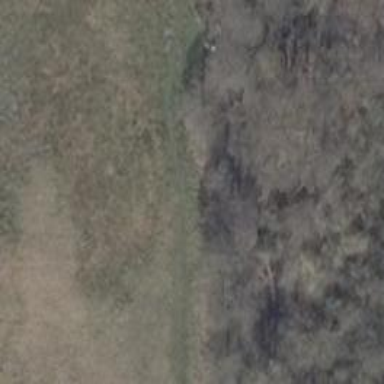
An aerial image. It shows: Path.